Question: I'm coding a simple accordion using HTML5 and jQuery to animate the opening and closing states.
I want to visually show users when sections of the accordion are opened or closed using font awesome icons. At the moment I have managed to achieve this using the following code below:
'''
$(this).find('i').toggleClass('fa fa-plus-circle fa fa-minus-circle')
'''
The only issue that I'm having trouble figuring out how to reset each sections icon to the plus icon when not in an open state. For example, if I click Item 1 the icon will now change from a plus to a minus, great! But that problem is if I click on Item 2 or 3 the icon will not revert back to a plus.

As I have illustrated in the above screenshot, this is what I'm trying to achieve. I have used Item 1 and 3 as examples but it should work the same way for all the Items.
I've provided a <URL>, and here's the code:
'''
$(document).ready(function () {
'use strict';
$('.accordian h3').click(function () {
//toggle plus and minus icons
$(this).find('i').toggleClass('fa fa-plus-circle fa fa-minus-circle');
//slide up all the list items
$('.accordian ul ul').slideUp();
//slide down the list itmes below the h3 clicked - only if it's closed
if (!$(this).next().is(':visible')) {
$(this).next().slideDown();
}
});
});
'''
'''
@import url("http://maxcdn.bootstrapcdn.com/font-awesome/4.1.0/css/font-awesome.min.css");
html, body {
background-color: #ccc
}
.accordian {
margin: 0 auto;
color: #000;
}
.accordian h3 {
padding: 15px;
line-height: 1px;
cursor: pointer;
border: 1px solid #000;
-webkit-border-radius: 6px;
-moz-border-radius: 6px;
border-radius: 6px;
}
/*iconfont styles*/
.accordian h3 i {
font-size: 18px;
margin-right: 10px;
}
.accordian li {
list-style-type: none;
}
/*Lets hide the non active li's by default*/
.accordian ul ul {
display: none;
}
.accordian li.active ul {
display: block;
}
'''
'''
<div class="accordian">
<ul>
<li>
<h3><i class="fa fa-plus-circle"></i>Item 1</h3>
<ul>
<li>
Item 1
</li>
</ul>
</li>
<li>
<h3><i class="fa fa-plus-circle"></i>Item 2</h3>
<ul>
<li>
Item 2
</li>
</ul>
</li>
<li>
<h3><i class="fa fa-plus-circle"></i>Item 3</h3>
<ul>
<li>
Item 3
</li>
</ul>
</li>
</ul>
</div>
'''
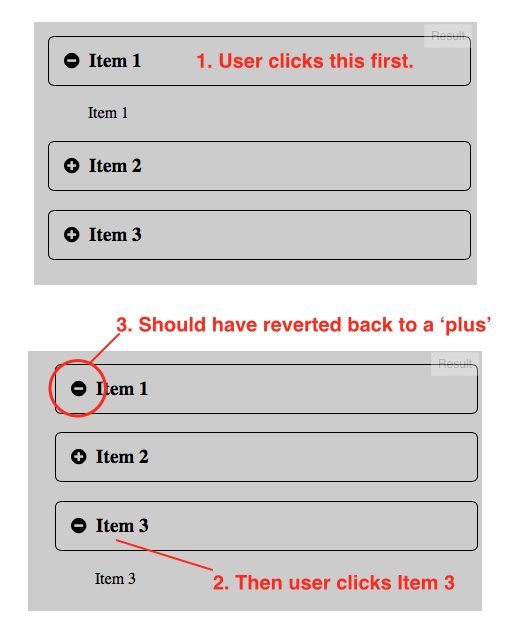
Answer: '''
$(document).ready(function () {
'use strict';
$('.accordian h3').click(function () {
//toggle plus and minus icons
$('.accordian h3 i').addClass('fa-plus-circle').removeClass('fa-minus-circle');
$(this).find('i').toggleClass('fa fa-plus-circle fa fa-minus-circle');
//slide up all the list items
$('.accordian ul ul').slideUp();
//slide down the list itmes below the h3 clicked - only if it's closed
if (!$(this).next().is(':visible')) {
$(this).next().slideDown();
}else{
$('.accordian h3 i').addClass('fa-plus-circle').removeClass('fa-minus-circle');
}
});
});
'''
<URL>